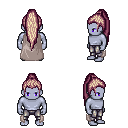
a pixel art fantasy rpg character, male body template, dark elf, purple skin, gray cape, metal pants, white blonde extra-long topknot hairstyle, four views (front, back, left, right), 2x2 character sprite sheet, small pixel art, hard edges, no anti-aliasing